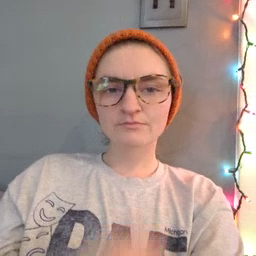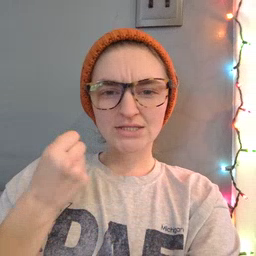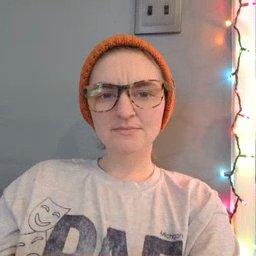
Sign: fast